Question: I'm trying to add a subplot onto the bottom of a figure of subplots. The issue I've got is that all of the first set of subplots want to share their x axis, but not the bottom one.
'channels' are the subplots that want to share the x axis.
So how can I add a subplot that does not share the x axis?
This is my code:
'''
def plot(reader, tdata):
'''function to plot the channels'''
channels=[]
for i in reader:
channels.append(i)
fig, ax = plt.subplots(len(channels)+1, sharex=False, figsize=(30,16), squeeze=False)
plot=0
#where j is the channel name
for i, j in enumerate(reader):
y=reader["%s" % j]
ylim=np.ceil(np.nanmax(y))
x=range(len((reader["%s" % j])))
ax[plot,0].plot(y, lw=1, color='b')
ax[plot,0].set_title("%s" % j)
ax[plot,0].set_xlabel('Time / s')
ax[plot,0].set_ylabel('%s' % units[i])
ax[plot,0].set_ylim([np.nanmin(y), ylim+(ylim/100)*10])
plot=plot+1
###here is the new subplot that doesn't want to share the x axis###
ax[plot, 0].plot()
plt.tight_layout()
plt.show()
'''
This code does work because they are shareing the x-axis of the last subplot. The length of channels changes dependant onn what I specify earlier in the code.
Is it a valid option to use 'add_subplot' somehow, ever though I don't have a constant number of channels?
thanks so much for any help
Image for Joe:

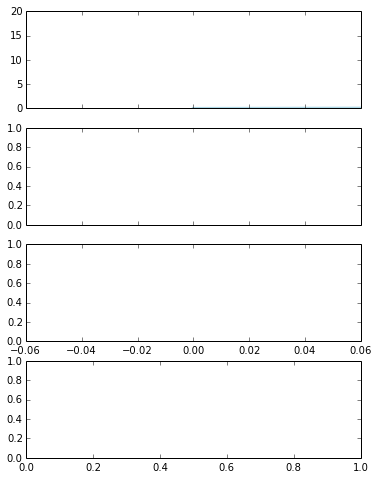
Answer: It's easiest to use 'fig.add_subplot' directly in this case.
As a quick example:
'''
import matplotlib.pyplot as plt
fig = plt.figure(figsize=(6, 8))
# Axes that share the x-axis
ax = fig.add_subplot(4, 1, 1)
axes = [ax] + [fig.add_subplot(4, 1, i, sharex=ax) for i in range(2, 4)]
# The bottom independent axes
axes.append(fig.add_subplot(4, 1, 4))
# Let's hide the tick labels for all but the last shared-x axes
for ax in axes[:2]:
plt.setp(ax.get_xticklabels(), visible=False)
# And plot on the first subplot just to demonstrate that the axes are shared
axes[0].plot(range(21), color='lightblue', lw=3)
plt.show()
'''